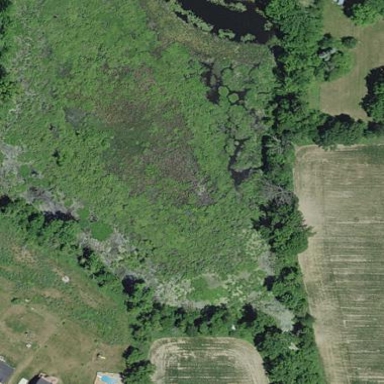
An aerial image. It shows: Marshy wetland area.